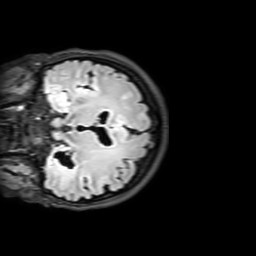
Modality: FLAIR
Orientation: coronal
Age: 43
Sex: female
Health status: ill
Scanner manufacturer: philips
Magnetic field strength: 3 T
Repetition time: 4.8 s
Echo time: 0.3053 s